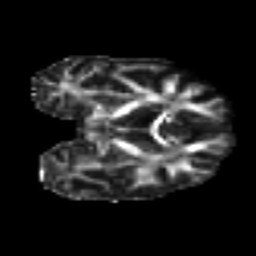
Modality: FA
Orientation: coronal
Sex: female
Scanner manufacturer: ge
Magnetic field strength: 3 T
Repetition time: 7 s
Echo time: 0.08 s